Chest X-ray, AP view. Patient: 68 years old, sex F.
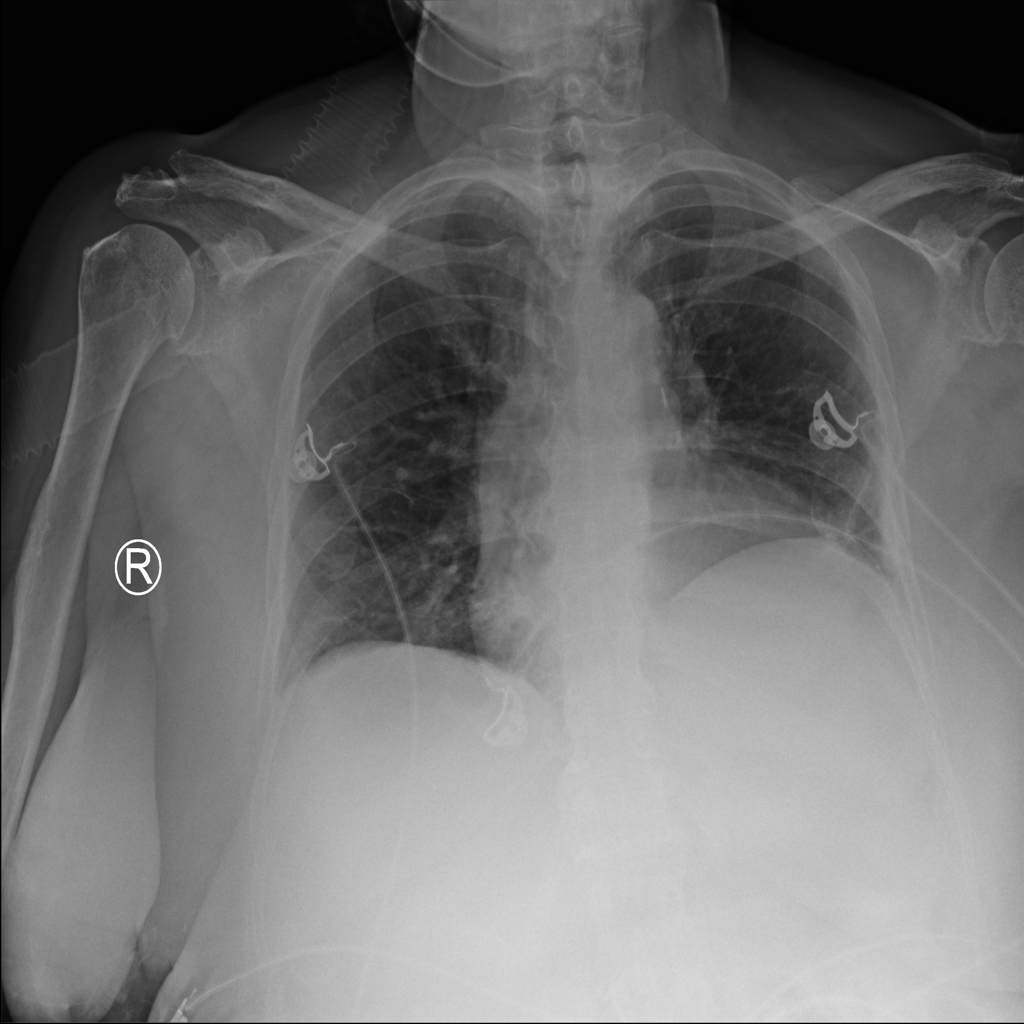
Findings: Pneumonia